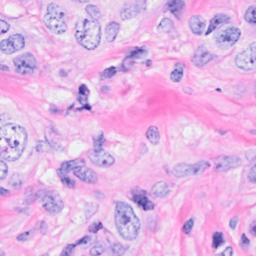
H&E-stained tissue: Breast